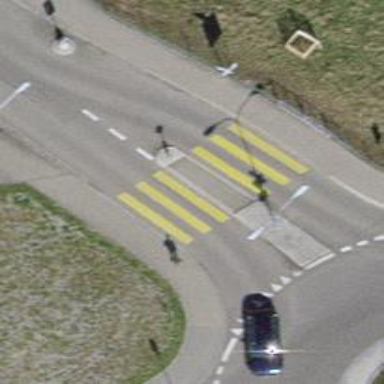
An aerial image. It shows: Uncontrolled zebra crossing on the road.